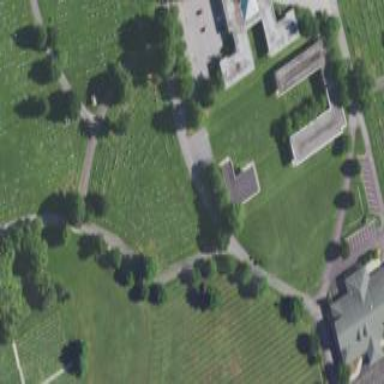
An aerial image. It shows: Sector within cemetery.